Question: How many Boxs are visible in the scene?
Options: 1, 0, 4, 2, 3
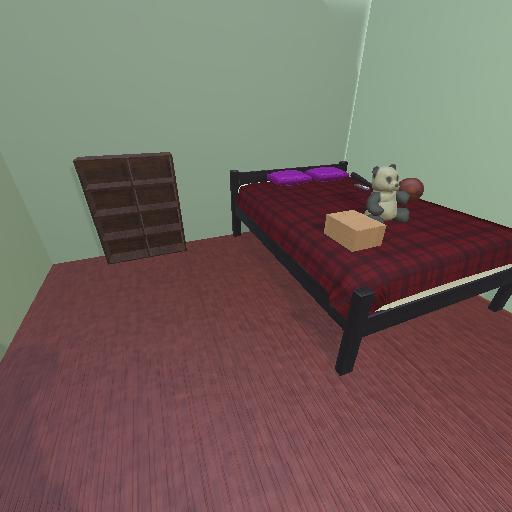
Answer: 1